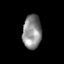
Tissue: skin
Cell type: Epithelial cells
Senescence score: 0.2487
Nuclear area (px): 624
Mean DAPI intensity: 137.388